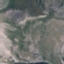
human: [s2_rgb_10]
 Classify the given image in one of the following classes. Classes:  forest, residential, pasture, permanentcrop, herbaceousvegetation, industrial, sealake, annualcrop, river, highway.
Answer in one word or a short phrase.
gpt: HerbaceousVegetation